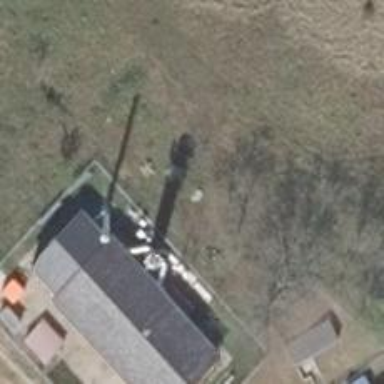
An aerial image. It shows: Communication tower.